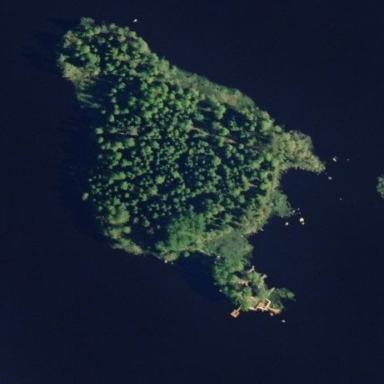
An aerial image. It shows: Islet of deciduous broadleaved woodland.